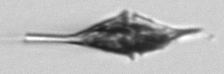
Label: Tripos_lineatus